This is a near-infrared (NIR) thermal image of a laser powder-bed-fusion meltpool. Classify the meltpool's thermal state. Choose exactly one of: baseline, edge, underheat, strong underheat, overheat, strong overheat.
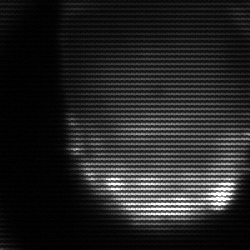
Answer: edge